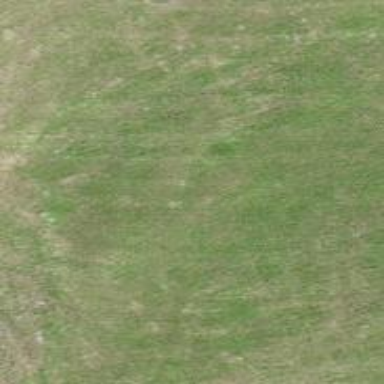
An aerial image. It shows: Grass path.